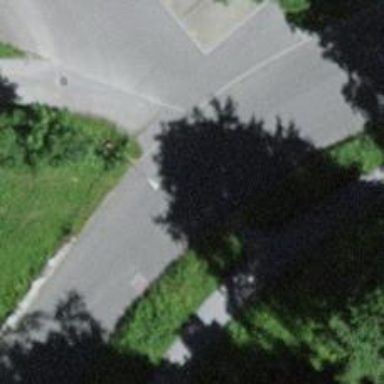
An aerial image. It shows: Compacted path road.